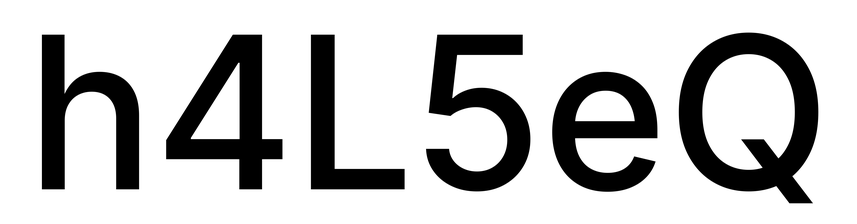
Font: Inter_Medium